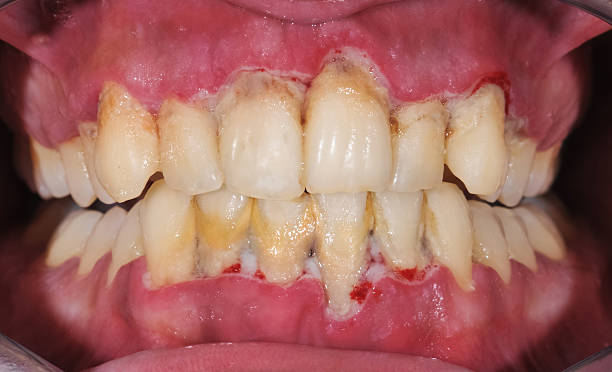
Condition: Gingivitis